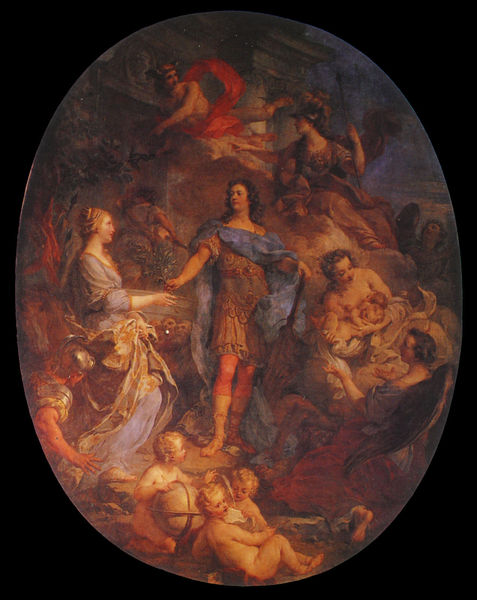
Titel: Ludwig der XV gibt Europa den Frieden
Künstler: Francois Lemoyne
Standort: Versailles, Schloß, Salon de la Paix (EU - F)
Schlagwörter: blau, gemälde, held, mann, rubens, umhang, menschen, blumen, frau, kleid, gebäude, rot, tuch, malerei, stehen, hände, kinder, oval, engel, könig, soldaten, medaillon, uniform, soldat, helm, herrscher, allegorie, göttin, rüstung, krieger, königin, putten, globus, putti, weltkugel, nähren, anhimmeln, erdteile, 19. jahrhundert, 18. jahrhundert, frau#säuglinge, junger frau